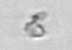
Label: detritus